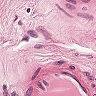
Metastatic tissue present: no